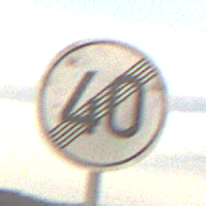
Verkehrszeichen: EndeGeschwindigkeit40
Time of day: SunriseSunset
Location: Outdoor (Nature)
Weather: PartlyCloudy
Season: NotSpecified
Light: Natural